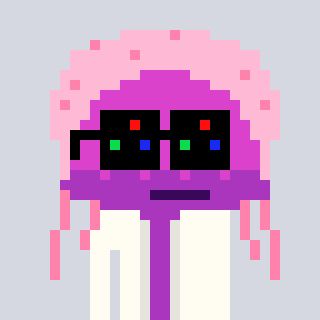
a pixel art character with square black sunglasses, a jellyfish-shaped head and a grayscale-colored body on a cool background